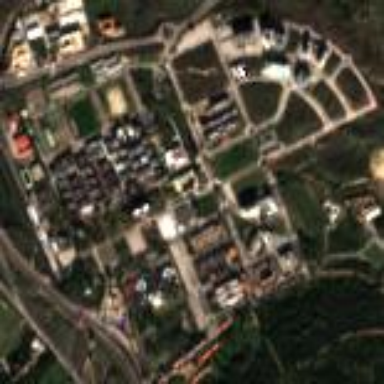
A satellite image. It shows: University.